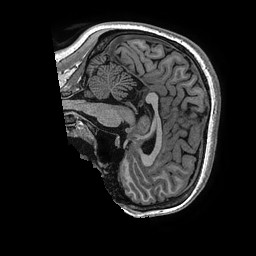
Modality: T1w
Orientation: sagittal
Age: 33
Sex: female
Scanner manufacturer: ge
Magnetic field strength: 3 T
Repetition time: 0.006952 s
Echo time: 0.00292 s